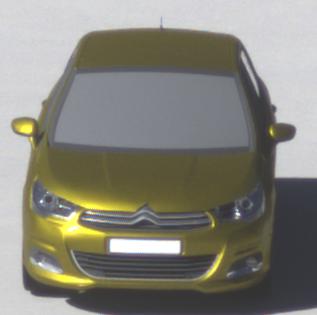
Make: Citroen
Model: C4 VTi 95
Detailed model: C4 (II)
Model produced from: 2012/08
Model produced until: 2013/06
Doors: 5
Color: yellow
Road condition: dry road
Daytime: morning or afternoon
Contrast: high contrast